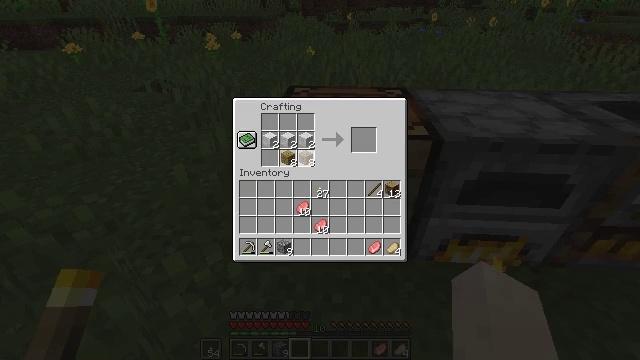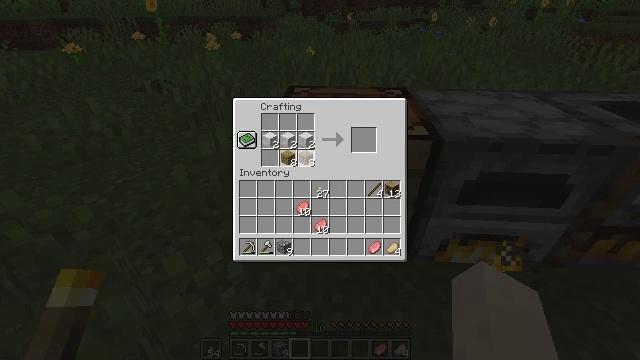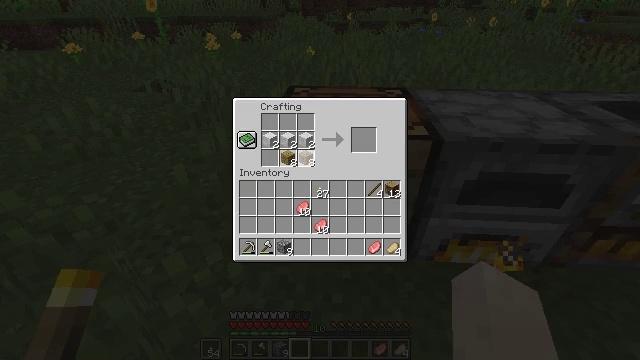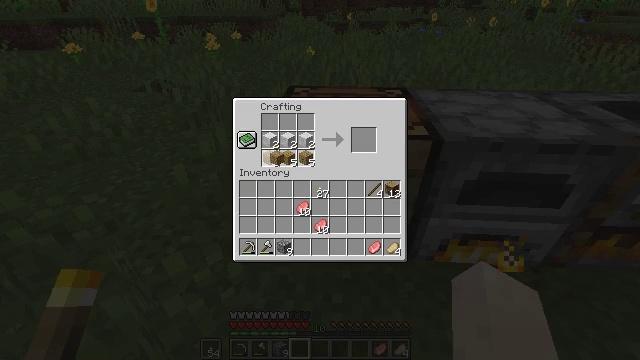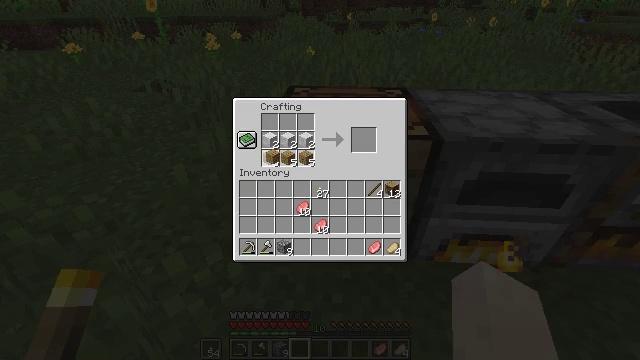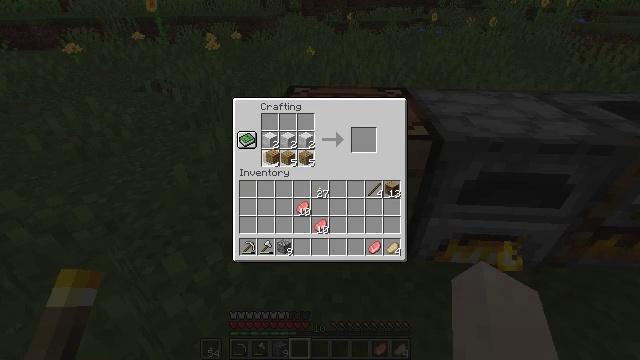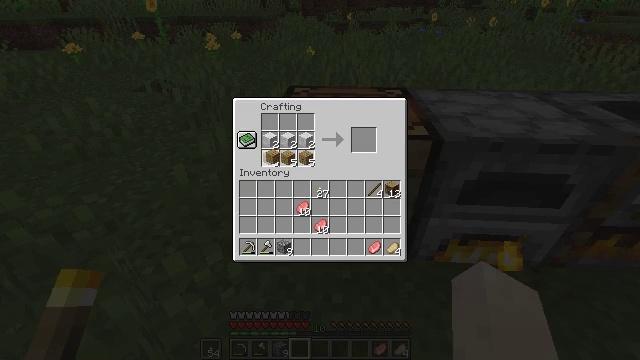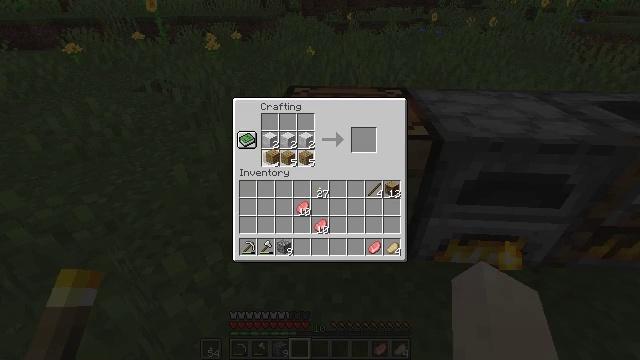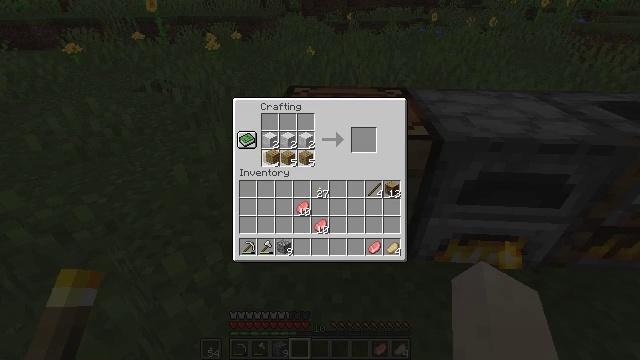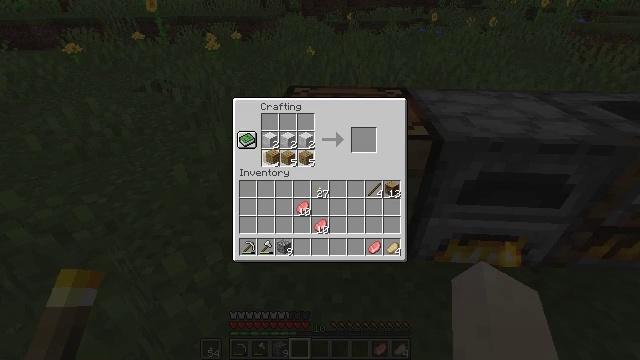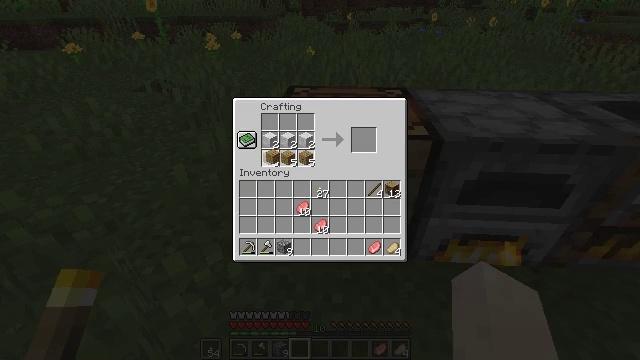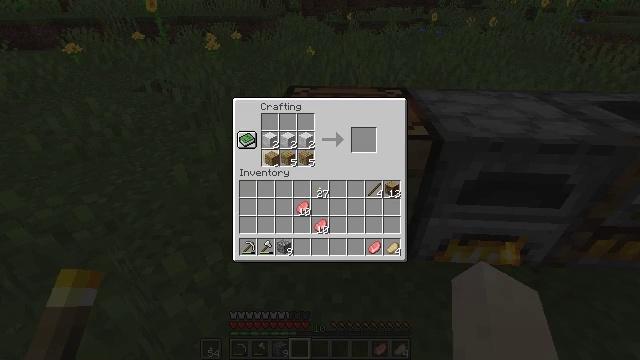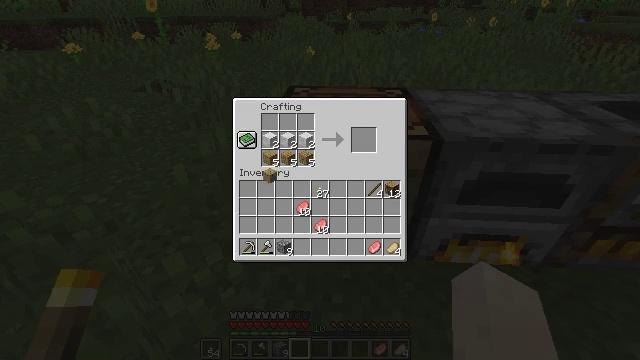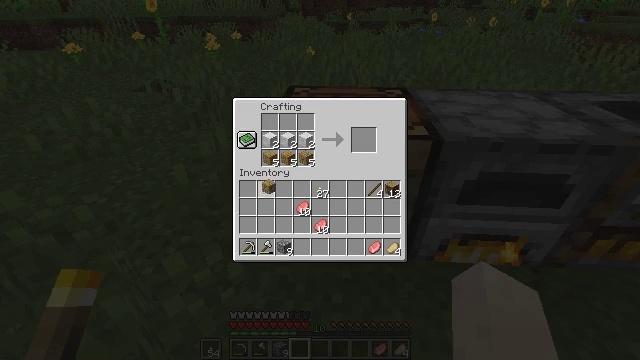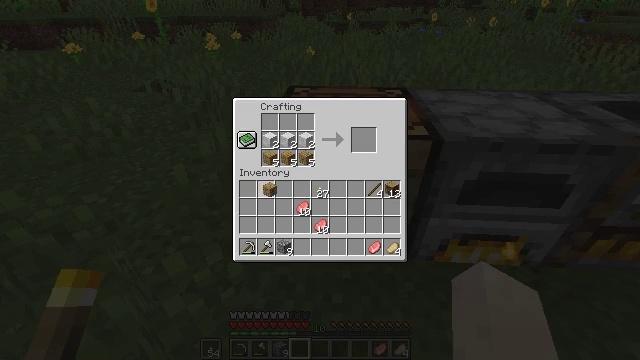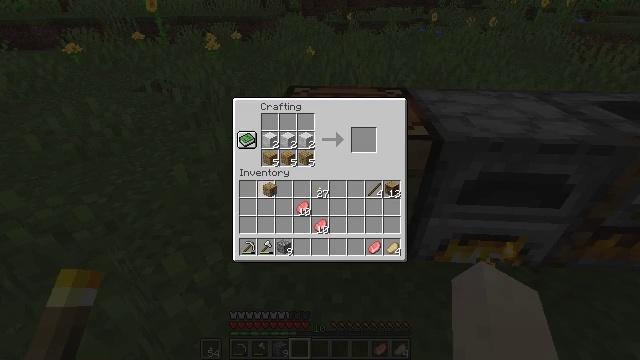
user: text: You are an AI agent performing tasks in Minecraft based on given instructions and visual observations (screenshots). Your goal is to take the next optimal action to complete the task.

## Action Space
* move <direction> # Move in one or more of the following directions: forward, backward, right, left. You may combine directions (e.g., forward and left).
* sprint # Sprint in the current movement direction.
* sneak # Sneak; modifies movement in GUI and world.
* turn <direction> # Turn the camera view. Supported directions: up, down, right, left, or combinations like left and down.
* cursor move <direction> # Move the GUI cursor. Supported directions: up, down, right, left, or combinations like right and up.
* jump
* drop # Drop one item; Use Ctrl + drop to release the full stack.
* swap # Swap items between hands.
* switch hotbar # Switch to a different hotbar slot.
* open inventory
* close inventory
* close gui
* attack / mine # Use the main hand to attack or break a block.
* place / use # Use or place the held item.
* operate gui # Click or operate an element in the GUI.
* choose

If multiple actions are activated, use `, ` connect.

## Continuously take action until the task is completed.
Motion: motion action
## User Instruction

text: Use the crafting table to make a white bed.
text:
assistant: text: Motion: operate gui
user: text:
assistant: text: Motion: cursor move left, operate gui
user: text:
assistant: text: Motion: cursor move left, operate gui
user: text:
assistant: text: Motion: operate gui
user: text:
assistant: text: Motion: operate gui
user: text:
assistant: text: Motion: operate gui
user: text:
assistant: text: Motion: operate gui
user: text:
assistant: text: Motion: operate gui
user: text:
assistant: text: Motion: operate gui
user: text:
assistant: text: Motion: operate gui
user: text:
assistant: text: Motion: no_op
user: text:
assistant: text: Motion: cursor move down
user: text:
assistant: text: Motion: cursor move down
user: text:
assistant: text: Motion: no_op
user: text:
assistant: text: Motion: no_op
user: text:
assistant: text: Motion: no_op
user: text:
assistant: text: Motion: no_op
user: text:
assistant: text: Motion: no_op
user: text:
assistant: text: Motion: operate gui
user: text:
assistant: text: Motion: no_op
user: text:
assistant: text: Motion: no_op
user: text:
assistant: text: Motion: cursor move right and up
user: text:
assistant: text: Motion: cursor move right and up
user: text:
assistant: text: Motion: cursor move right and up
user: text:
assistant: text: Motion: no_op
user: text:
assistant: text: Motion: cursor move right and up
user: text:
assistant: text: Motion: sneak
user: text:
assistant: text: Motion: sneak
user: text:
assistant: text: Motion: sneak
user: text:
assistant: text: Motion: sneak